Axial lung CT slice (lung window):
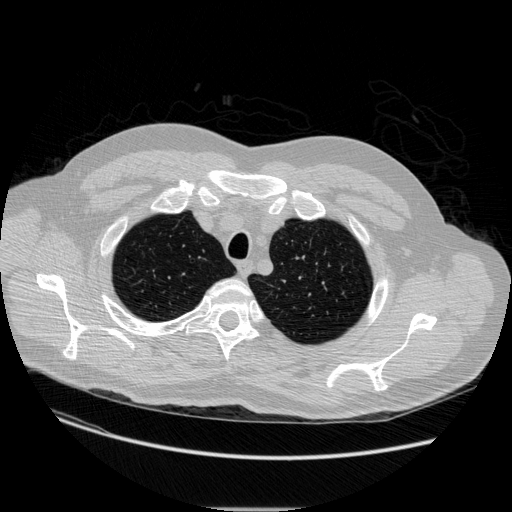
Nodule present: no